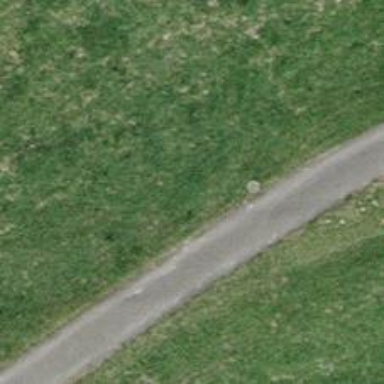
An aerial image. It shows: Well-maintained track road with grade 1 tracktype.